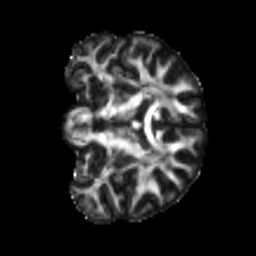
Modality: FA
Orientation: coronal
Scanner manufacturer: siemens
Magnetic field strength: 3 T
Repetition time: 4 s
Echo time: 0.0594 s